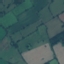
Land use / land cover: Pasture